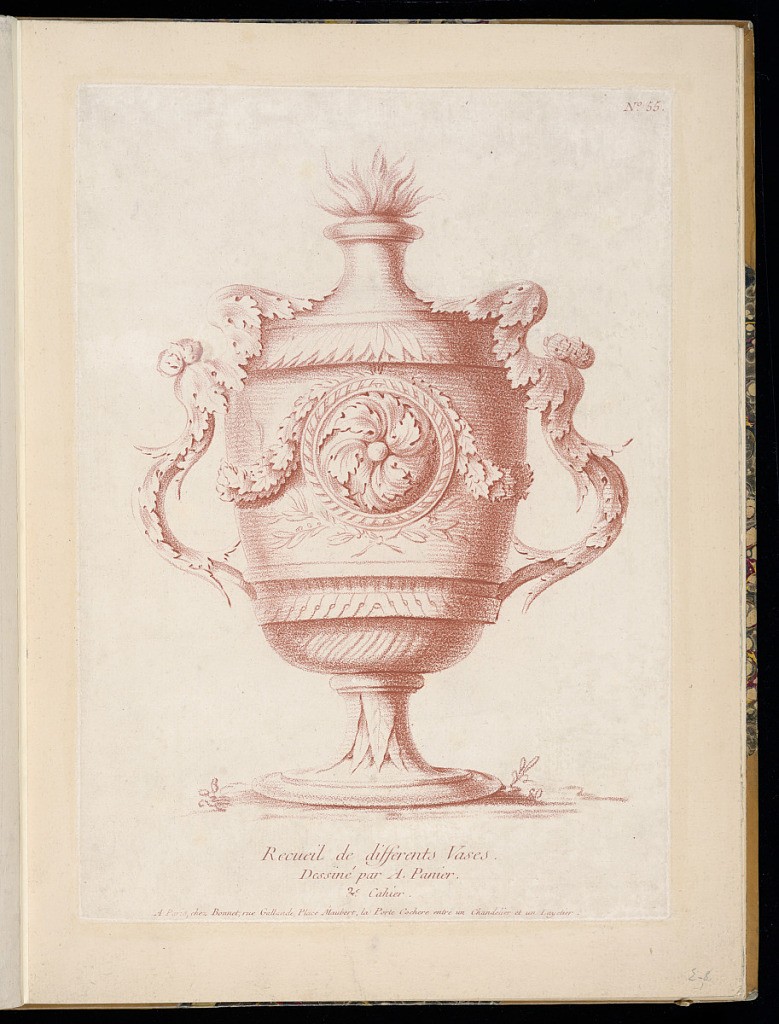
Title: Ornamental Vase Design
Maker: A. Panier, French, active 18th century
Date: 1767-1771
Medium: Crayon-manner engraving with red ink on paper
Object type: Print
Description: Lidded vase with a flame-like finial. The two curving handles of the vase are formed from stylized acanthus leaves. The vase has a rosette medallion in the center, over top of which is draped a garland of oak leaves. The vase has a tapered foot with long layered leaves on it. There is some indication of a ground of grasses below the vase. The print is engraved in red ink (sanguine) crayon manner. The plate is titled and numbered.